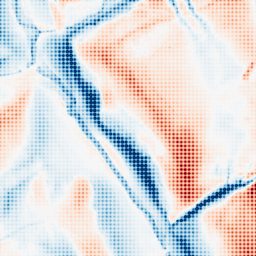
Category: classical
Decomposition family: gaussian_anisotropic
Decomposition parameters: sigma_x: 20
sigma_y: 2
Upsampling method: sinc_blackman
Upsampling parameters: scale: 8
kernel_size: 8
Upsampling scale: 8